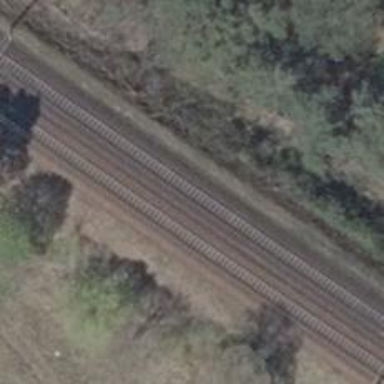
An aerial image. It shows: Rail on embankment with electrified contact lines.